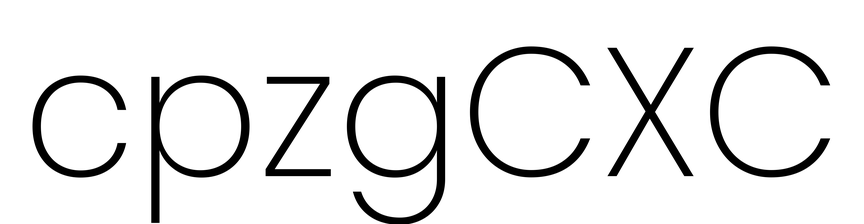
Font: Poppins-ExtraLight